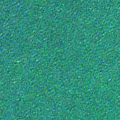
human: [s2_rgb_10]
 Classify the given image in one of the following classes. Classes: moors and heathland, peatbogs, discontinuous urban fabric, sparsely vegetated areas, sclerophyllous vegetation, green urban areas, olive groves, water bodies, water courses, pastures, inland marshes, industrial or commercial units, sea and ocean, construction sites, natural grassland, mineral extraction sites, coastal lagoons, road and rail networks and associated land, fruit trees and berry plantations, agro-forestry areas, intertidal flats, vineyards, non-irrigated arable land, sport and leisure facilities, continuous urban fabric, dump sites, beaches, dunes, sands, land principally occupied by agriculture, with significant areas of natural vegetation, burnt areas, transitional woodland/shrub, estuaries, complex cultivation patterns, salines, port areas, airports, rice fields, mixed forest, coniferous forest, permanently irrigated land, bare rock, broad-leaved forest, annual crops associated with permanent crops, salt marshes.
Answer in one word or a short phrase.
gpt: sea and ocean